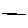
Label: line